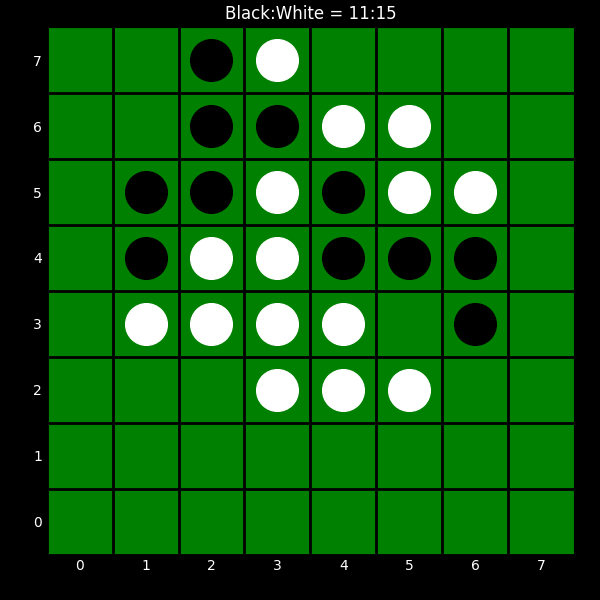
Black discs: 11
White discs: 15